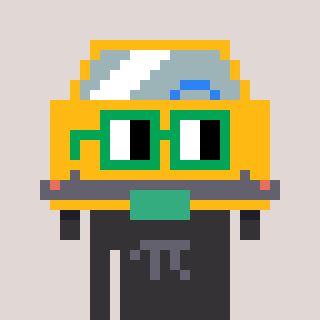
a pixel art character with square green glasses, a taxi-shaped head and a grayscale-colored body on a warm background